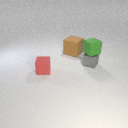
large brown rubber cube behind small gray metal cube